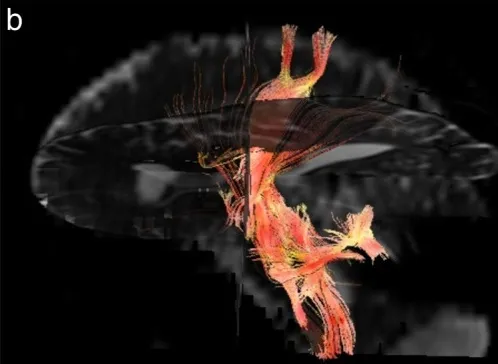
Diffusion tensor imaging was performed. A fractional anisotropy map was obtained and tracts were manually seeded. There was some degradation secondary to the shunt, however overall tracts, especially the corticospinal tract, remain intact. Sagittal. Views.
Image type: radiology (tractography)